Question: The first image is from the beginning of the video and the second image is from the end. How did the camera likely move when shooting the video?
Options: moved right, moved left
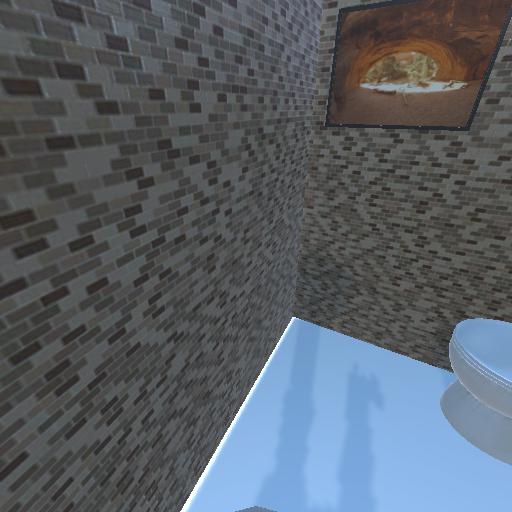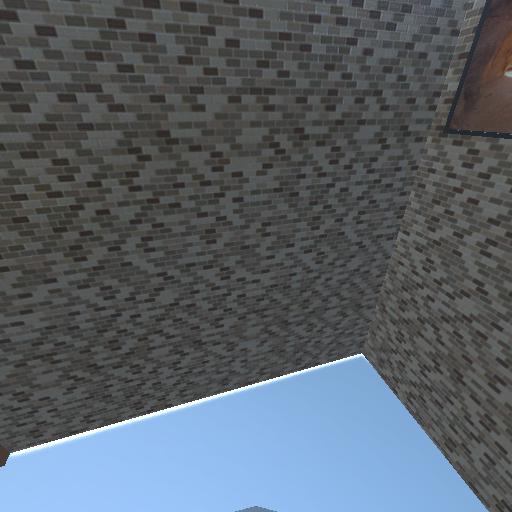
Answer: moved right